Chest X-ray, PA view. Patient: 10 years old, sex F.
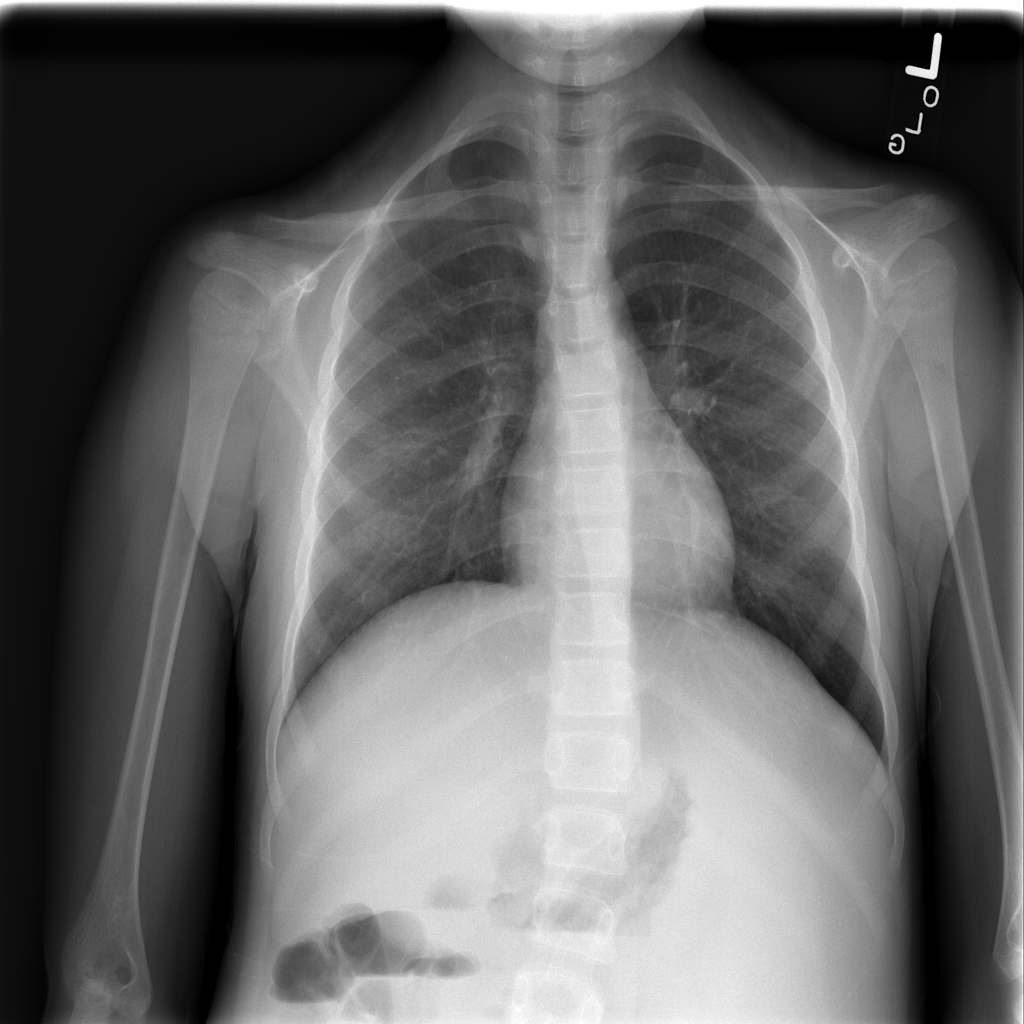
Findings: No Finding